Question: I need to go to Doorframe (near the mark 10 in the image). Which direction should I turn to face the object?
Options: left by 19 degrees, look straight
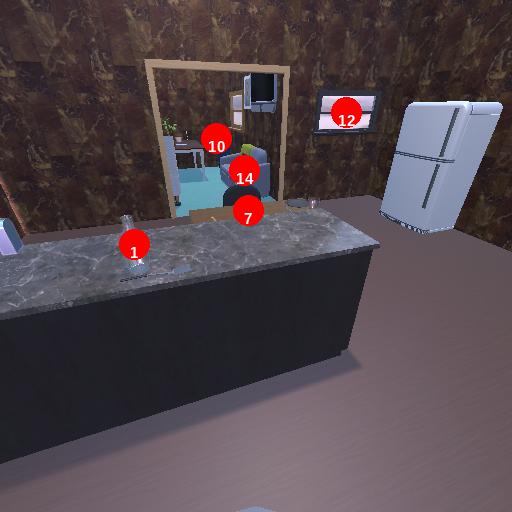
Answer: left by 19 degrees